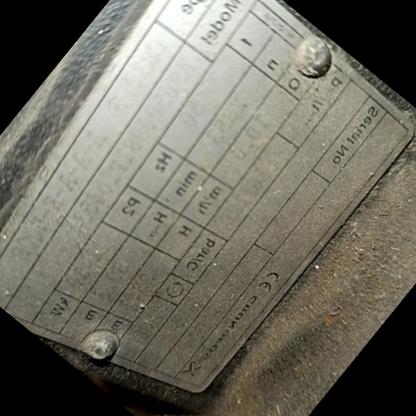
Klasa: tabliczka-znamionowa